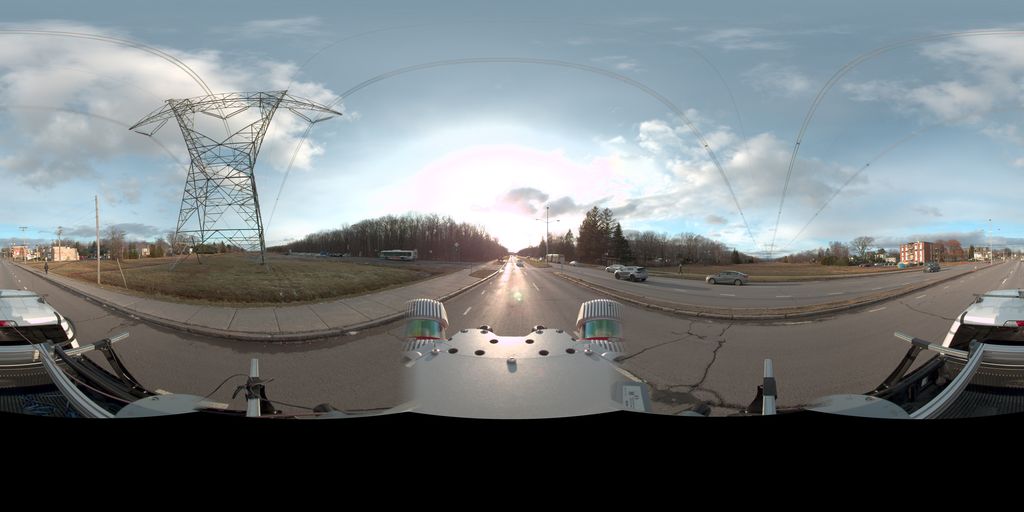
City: quebec_city